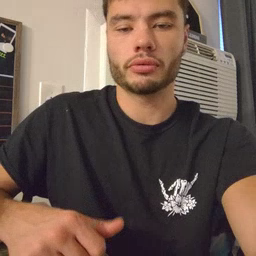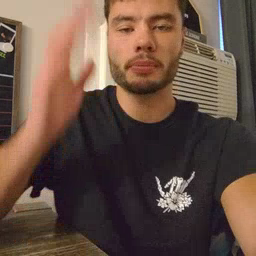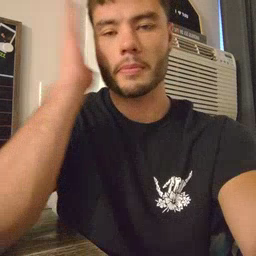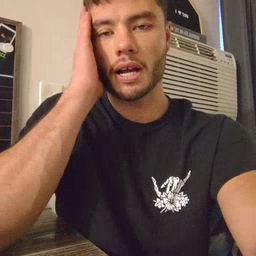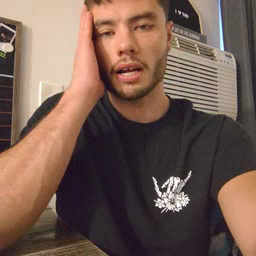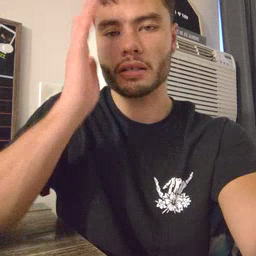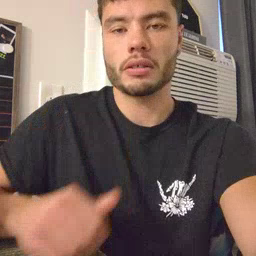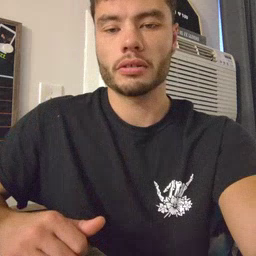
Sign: bed